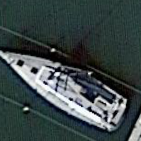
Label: Civil_yacht